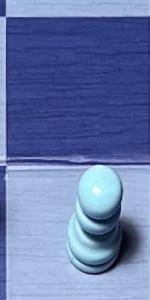
Label: Pawn_White